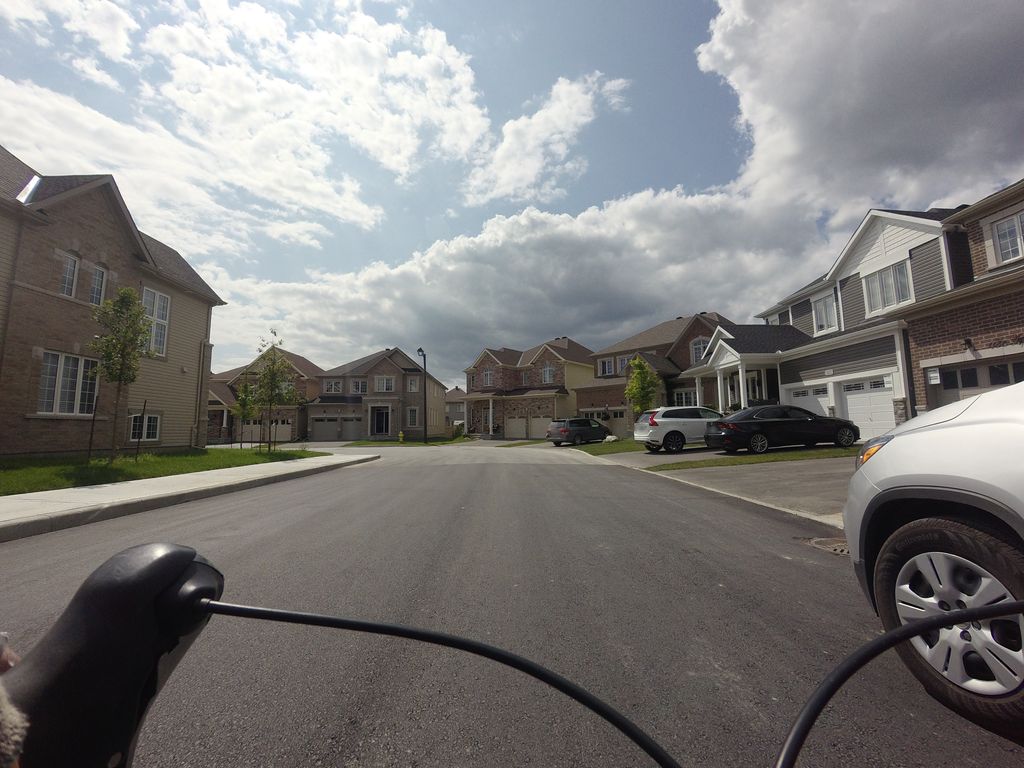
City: ottawa-gatineau